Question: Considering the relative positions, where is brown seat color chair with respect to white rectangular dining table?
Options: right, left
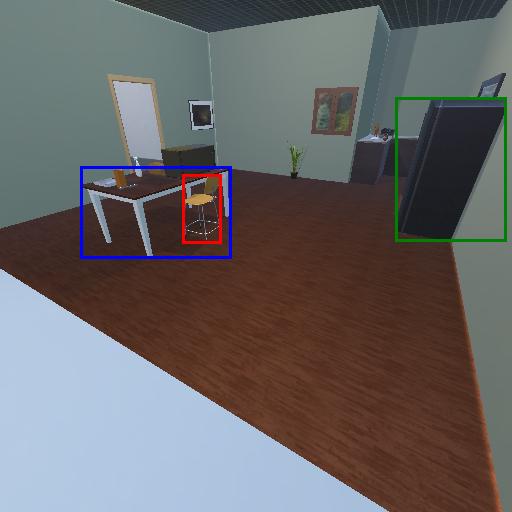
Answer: right